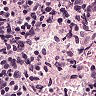
Metastatic tissue present: no